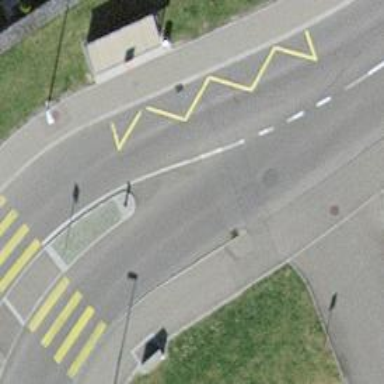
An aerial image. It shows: Trolleybus stop position for public transport.